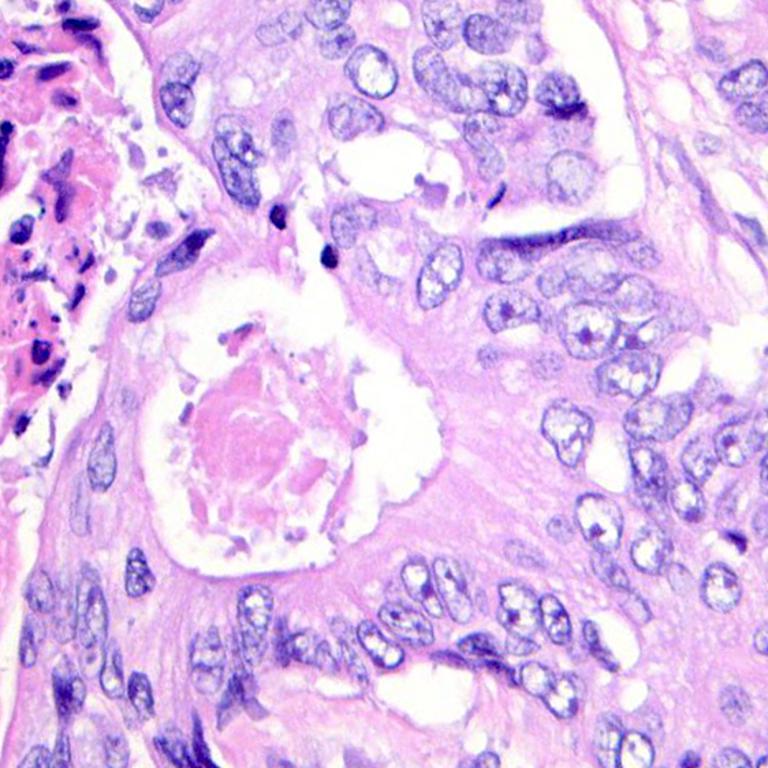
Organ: colon
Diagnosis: adenocarcinomas